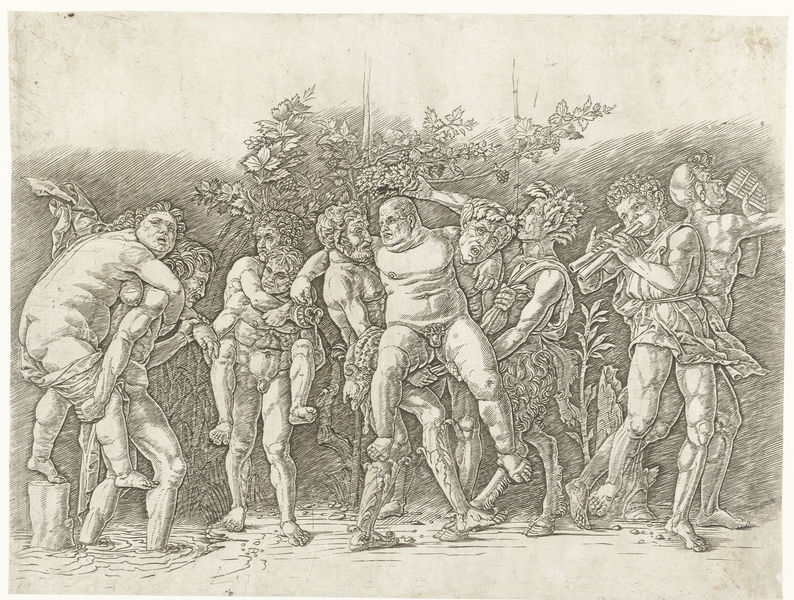
Titel: Bacchanaal met Silenus
Künstler: Andrea Mantegna
Standort: Amsterdam
Institution: Rijksmuseum
Schlagwörter: baum, blätter, nackt, wasser, menschen, äste, frau, männer, schwarz, weiss, gürtel, tuch, tragen, baumstamm, zweige, tücher, personen, musik, pflanzen, trauben, füße, grafik, figuren, wein, dick, nackte, penis, druck, schraffur, radierung, schlamm, orgie, flöte, bacchus, kränze, bock, flöten, panflöte, trauen, glied, korpulent, huckepack, bacchanten, ziege pan